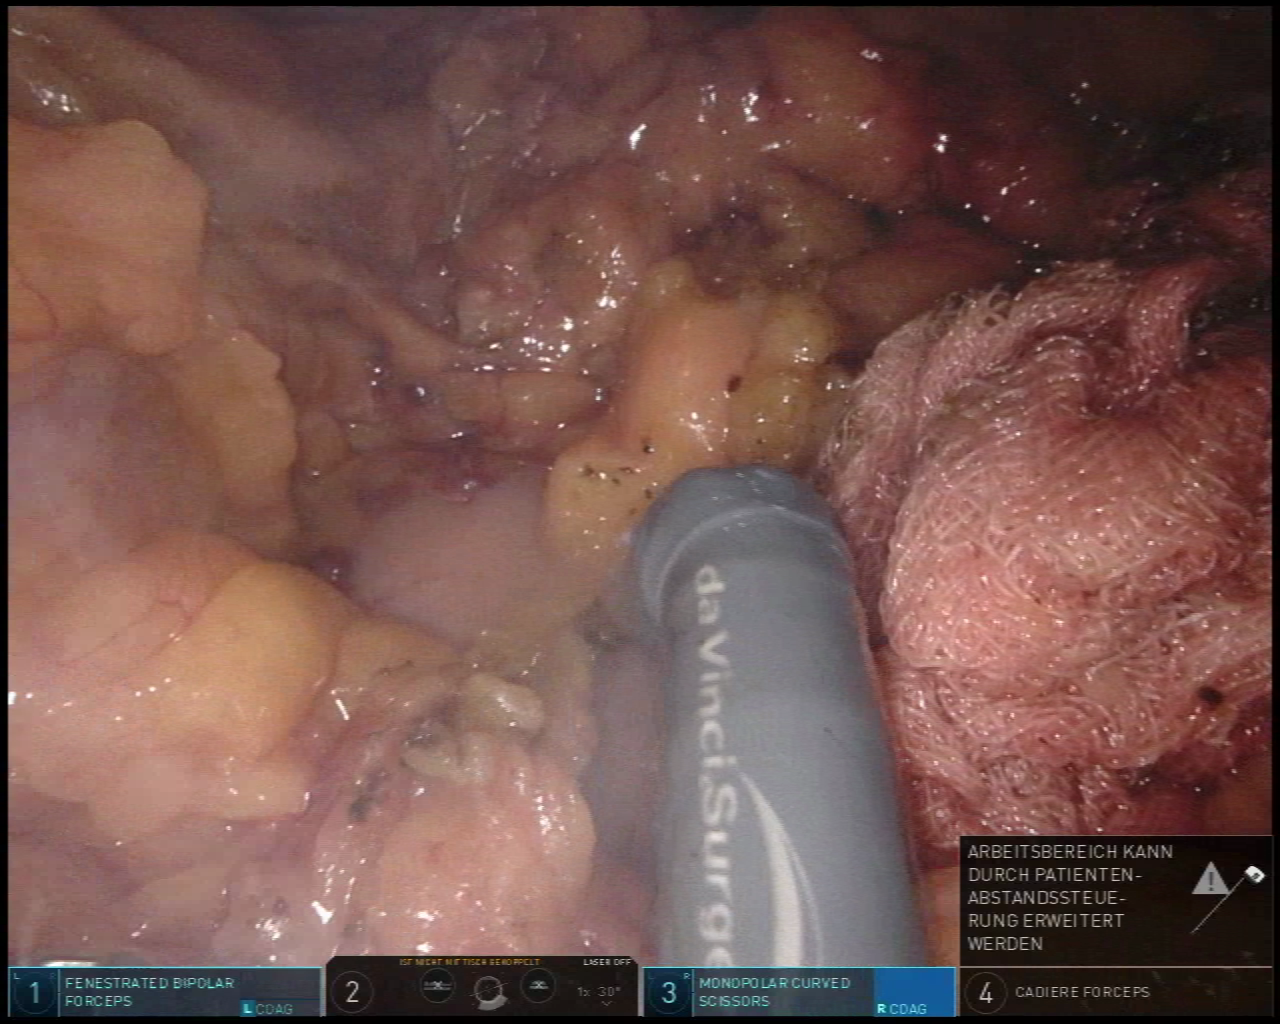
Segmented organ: stomach
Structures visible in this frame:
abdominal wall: no
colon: yes
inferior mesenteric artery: no
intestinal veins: no
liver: no
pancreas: no
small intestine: no
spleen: no
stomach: yes
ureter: no
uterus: no
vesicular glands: no